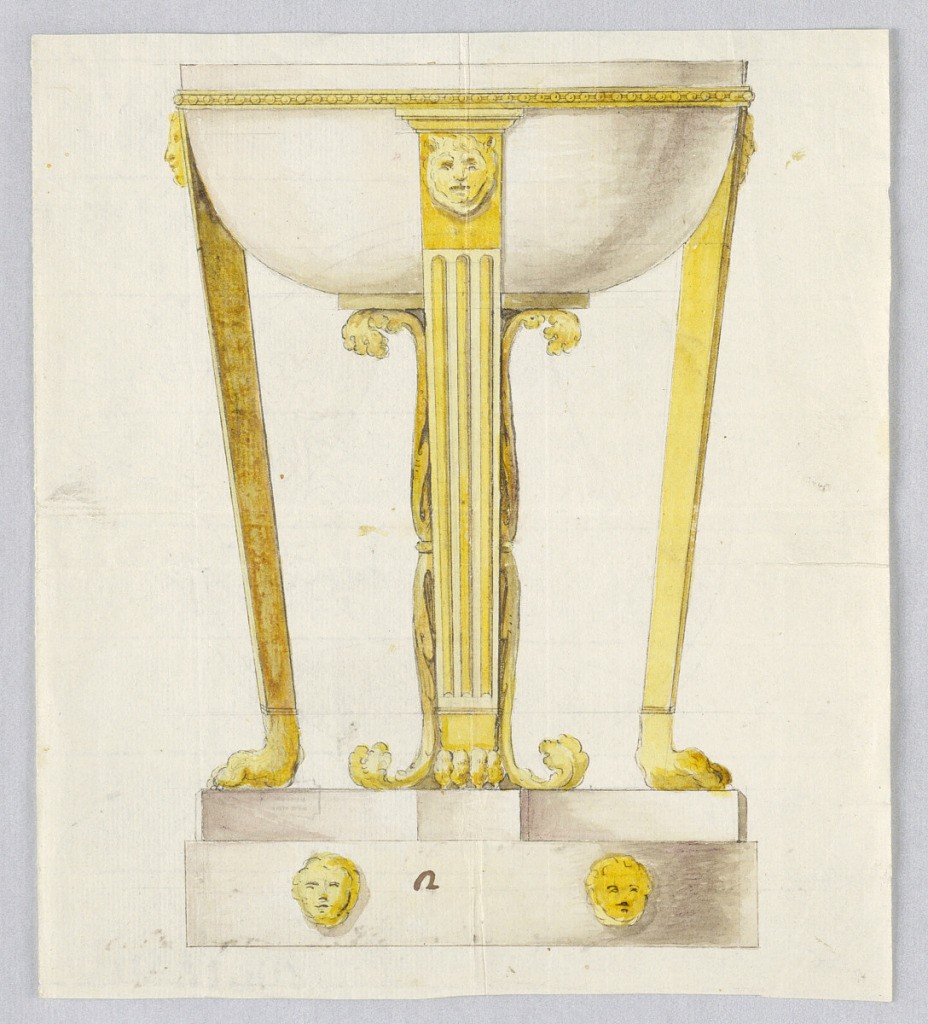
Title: Design for a Bowl
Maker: Luigi Righetti, Italian, 1780 - 1819
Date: early 19th century
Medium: Pen and ink, brush and watercolor, graphite on paper
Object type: Drawing
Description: Vertical rectangle. Design for a bowl intended to be executed in alabaster and gilded metal. Below is a circular base with masks and a hexagonal one with concave sides. Upon it stands a tripod with a central support consisting of two calyces. Verso: the plan of the bases, blotted writing.